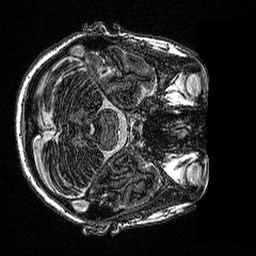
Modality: MP2RAGE
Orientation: axial
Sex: female
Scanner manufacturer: siemens
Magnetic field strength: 3 T
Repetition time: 5 s
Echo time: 0.00292 s